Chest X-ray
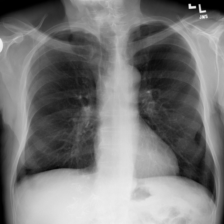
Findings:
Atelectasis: negative
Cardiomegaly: negative
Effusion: negative
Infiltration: negative
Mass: negative
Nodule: negative
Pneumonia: negative
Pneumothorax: negative
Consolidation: negative
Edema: negative
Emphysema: positive
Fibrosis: negative
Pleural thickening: negative
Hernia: negative